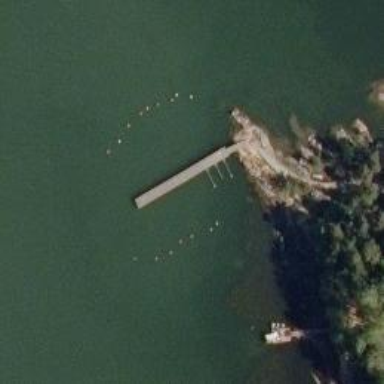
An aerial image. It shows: Man-made pier.